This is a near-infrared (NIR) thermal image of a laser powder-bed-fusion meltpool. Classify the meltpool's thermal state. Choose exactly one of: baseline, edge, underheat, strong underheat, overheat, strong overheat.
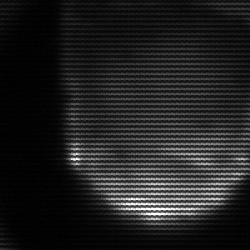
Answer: edge